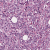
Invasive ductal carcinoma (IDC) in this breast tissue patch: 1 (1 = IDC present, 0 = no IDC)